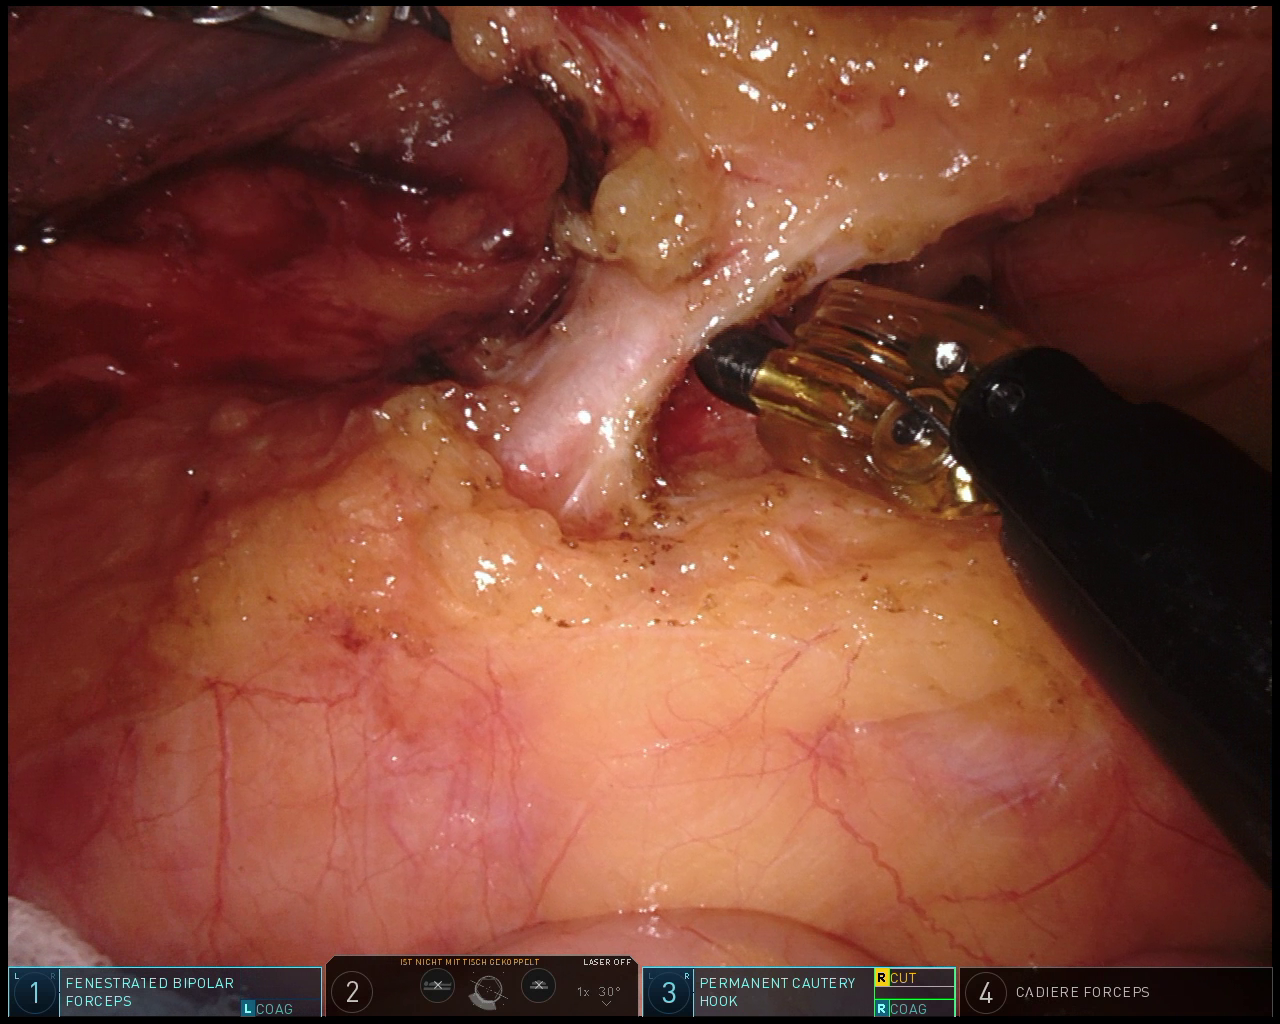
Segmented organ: inferior_mesenteric_artery
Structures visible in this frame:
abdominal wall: no
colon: no
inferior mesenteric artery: yes
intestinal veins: yes
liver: no
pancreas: no
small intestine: yes
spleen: no
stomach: no
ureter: no
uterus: no
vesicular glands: no